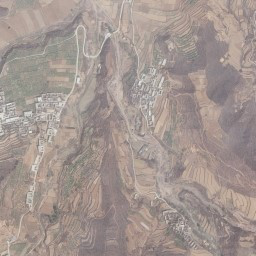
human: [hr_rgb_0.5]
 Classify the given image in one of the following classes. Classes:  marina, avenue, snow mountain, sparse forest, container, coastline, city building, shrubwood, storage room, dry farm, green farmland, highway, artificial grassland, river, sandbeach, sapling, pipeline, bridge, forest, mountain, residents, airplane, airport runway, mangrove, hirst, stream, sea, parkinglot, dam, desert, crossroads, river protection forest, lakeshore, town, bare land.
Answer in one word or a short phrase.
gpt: mountain